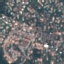
Land use / land cover class: Residential